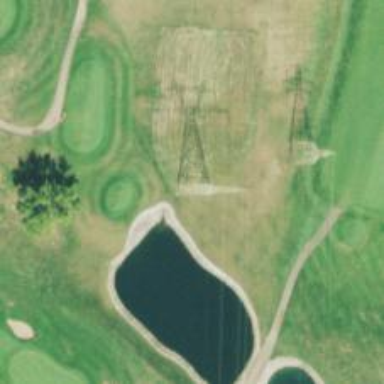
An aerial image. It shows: Lattice structure tower.